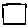
Label: square